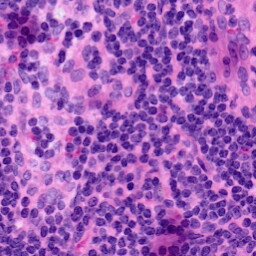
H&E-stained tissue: LymphNode